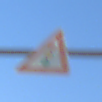
Verkehrszeichen: Lichtzeichenanlage
Umgebung: Outdoor, Nature
Tageszeit: SunriseSunset
Wetter: Clear
Licht: Natural
Jahreszeit: NotSpecified
Kontrast: HighContrast